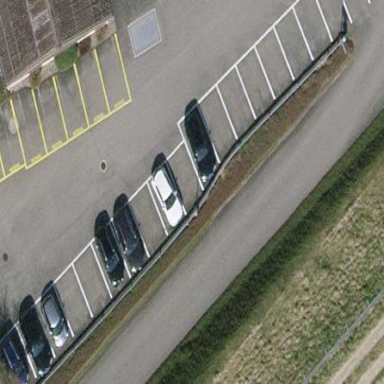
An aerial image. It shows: Parking area.